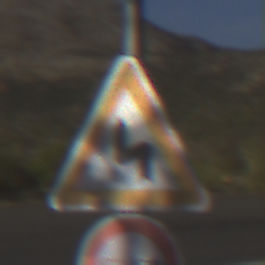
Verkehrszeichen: DoppelkurveZunaechstLinks
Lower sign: Ueberholverbot
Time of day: MorningAfternoon
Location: Outdoor (RoadRail)
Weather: PartlyCloudy
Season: NotSpecified
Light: Natural